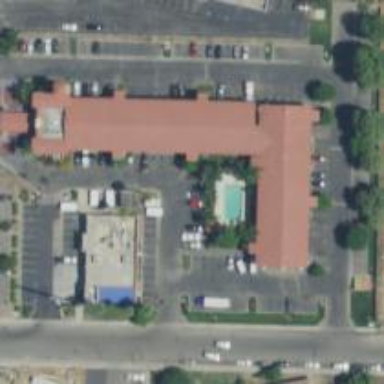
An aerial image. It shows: Hotel building.